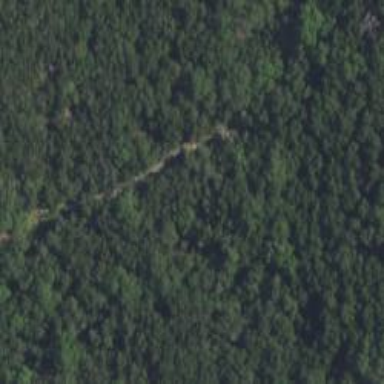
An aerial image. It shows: Path.